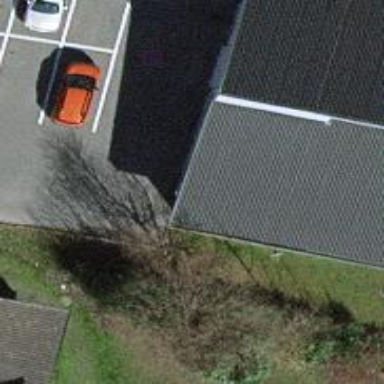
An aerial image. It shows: Post box.